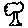
Label: tree